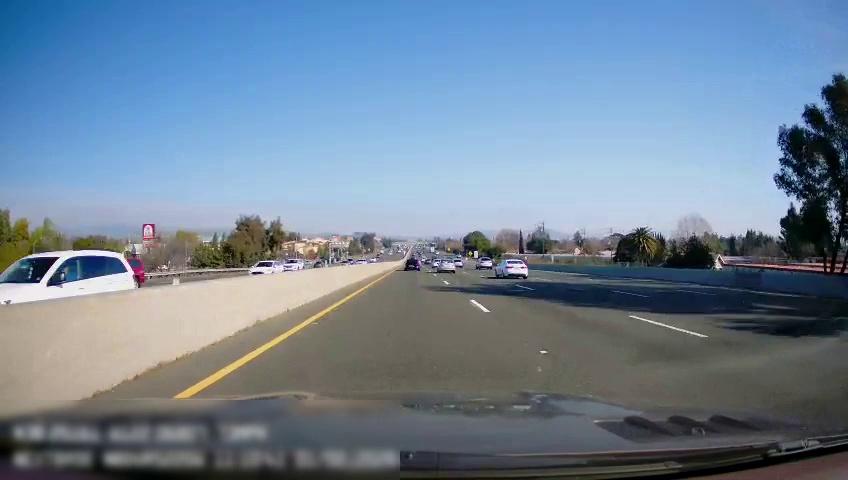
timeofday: Day
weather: Sunny
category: Drivable Space
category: Drivable Space
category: Vehicles | Car
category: Vehicles | Car
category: Vehicles | Car
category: Vehicles | SUV
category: Vehicles | Car
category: Vehicles | Car
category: Vehicles | Car
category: Vehicles | Car
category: Vehicles | Car
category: Vehicles | SUV
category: Vehicles | Car
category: Vehicles | SUV
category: Vehicles | Car
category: Lanes | Alternate Lane
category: Lanes | Current Lane
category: Lanes | Current Lane
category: Lanes | Alternate Lane
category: Lanes | Alternate Lane
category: Lanes | Alternate Lane
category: Lanes | Opposite Lane